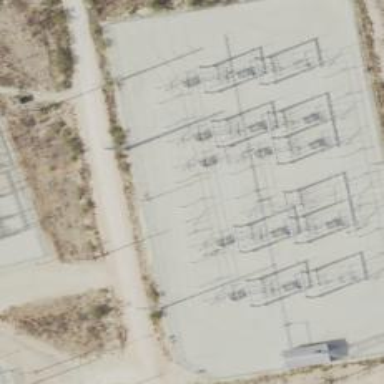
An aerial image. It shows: Switch for power supply.